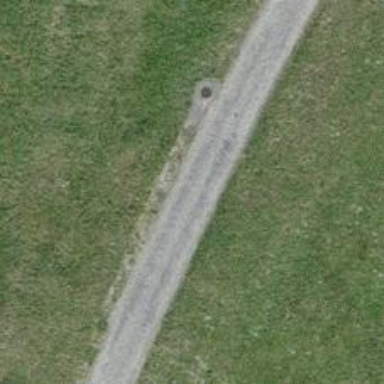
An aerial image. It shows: Paved track road with grade1 track type.